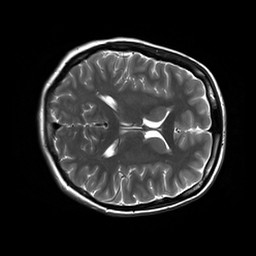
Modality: T2w
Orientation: axial
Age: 21
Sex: female
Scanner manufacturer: siemens
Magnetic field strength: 3 T
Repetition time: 8.53 s
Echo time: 0.091 s